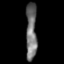
Tissue: prostate
Cell type: T cells
Senescence score: 0.2232
Nuclear area (px): 613
Mean DAPI intensity: 112.948